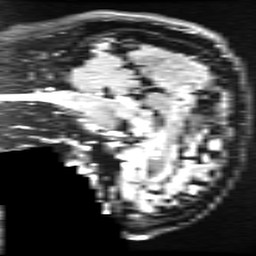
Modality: FLAIR
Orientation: sagittal
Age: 43
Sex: male
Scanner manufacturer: ge
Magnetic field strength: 3 T
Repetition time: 11 s
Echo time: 0.1497 s